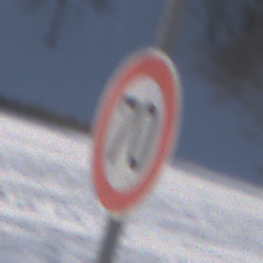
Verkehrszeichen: Geschwindigkeit70
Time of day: MorningAfternoon
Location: Outdoor (Nature)
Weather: PartlyCloudy
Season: Winter
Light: Natural